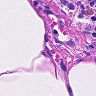
Metastatic tissue present: no